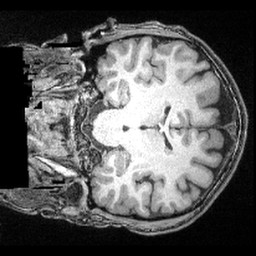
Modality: T1w
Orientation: coronal
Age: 31
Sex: male
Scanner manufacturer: siemens
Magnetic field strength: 3 T
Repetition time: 2.4 s
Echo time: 0.00374 s